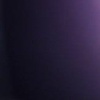
Label: space